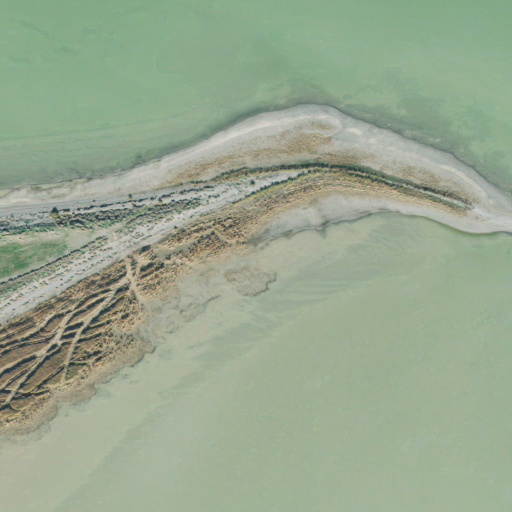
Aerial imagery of cape in Utah named Pelican Point containing open water, herbaceous wetlands, grassland, shrub, and woody wetlands